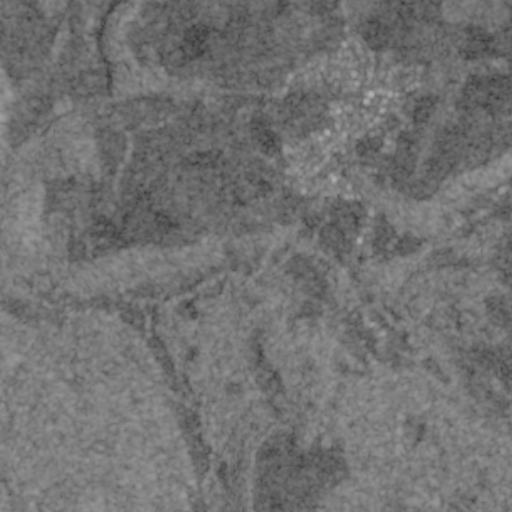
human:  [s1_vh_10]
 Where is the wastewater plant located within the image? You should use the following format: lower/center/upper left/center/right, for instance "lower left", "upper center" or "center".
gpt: The wastewater plant is located in the upper center of the image.
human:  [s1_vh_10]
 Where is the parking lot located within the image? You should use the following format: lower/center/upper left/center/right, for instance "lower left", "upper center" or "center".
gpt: There is no parking lot in the image.

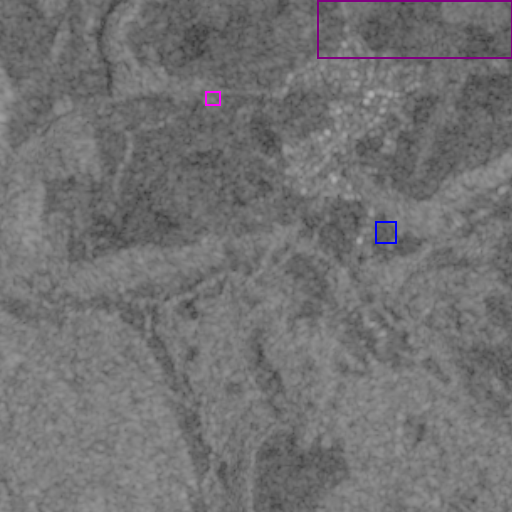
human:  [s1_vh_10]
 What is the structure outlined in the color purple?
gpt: The structure outlined in purple is a crop field.
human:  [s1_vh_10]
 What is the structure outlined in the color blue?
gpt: The structure outlined in blue is a park.
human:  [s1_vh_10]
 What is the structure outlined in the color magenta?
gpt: The structure outlined in magenta is a wastewater plant.
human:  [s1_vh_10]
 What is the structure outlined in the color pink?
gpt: There is no pink outline.